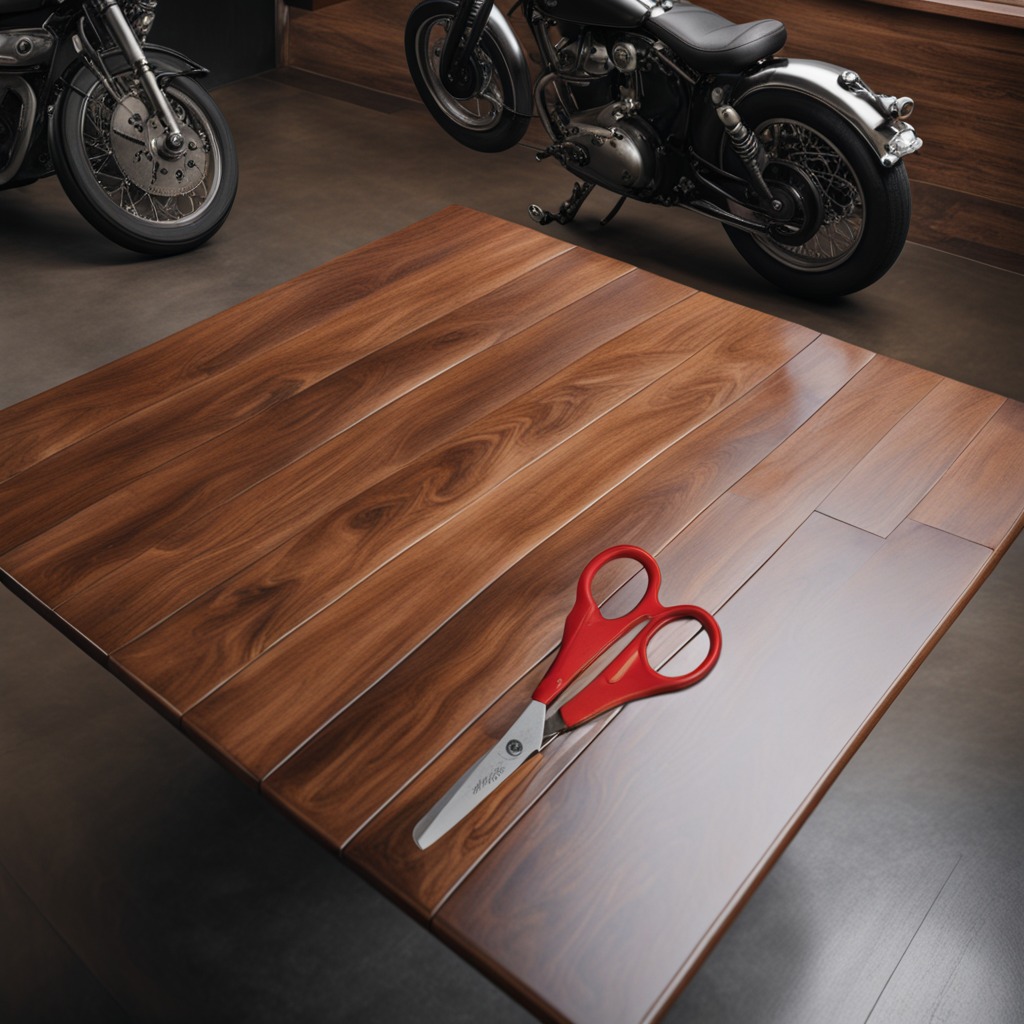
A scissor is lying on the wooden table in the vintage motorcycle garage.